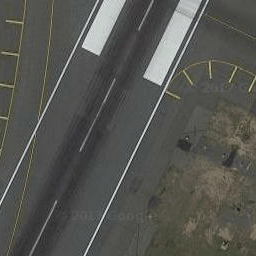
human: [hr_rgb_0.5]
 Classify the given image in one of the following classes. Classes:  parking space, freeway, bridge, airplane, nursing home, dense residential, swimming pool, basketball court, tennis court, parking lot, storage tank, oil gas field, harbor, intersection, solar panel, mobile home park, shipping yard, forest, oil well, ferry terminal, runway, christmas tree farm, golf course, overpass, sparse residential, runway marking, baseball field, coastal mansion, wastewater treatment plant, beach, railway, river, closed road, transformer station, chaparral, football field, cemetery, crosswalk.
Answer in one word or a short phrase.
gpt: runway